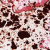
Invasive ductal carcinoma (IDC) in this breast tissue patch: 0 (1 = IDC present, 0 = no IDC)